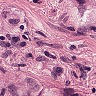
Metastatic tissue present: yes